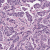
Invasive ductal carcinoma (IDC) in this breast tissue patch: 1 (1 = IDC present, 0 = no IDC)